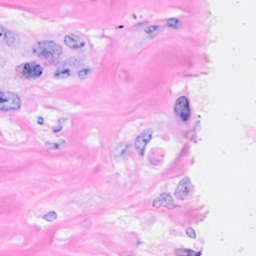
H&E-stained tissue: Breast